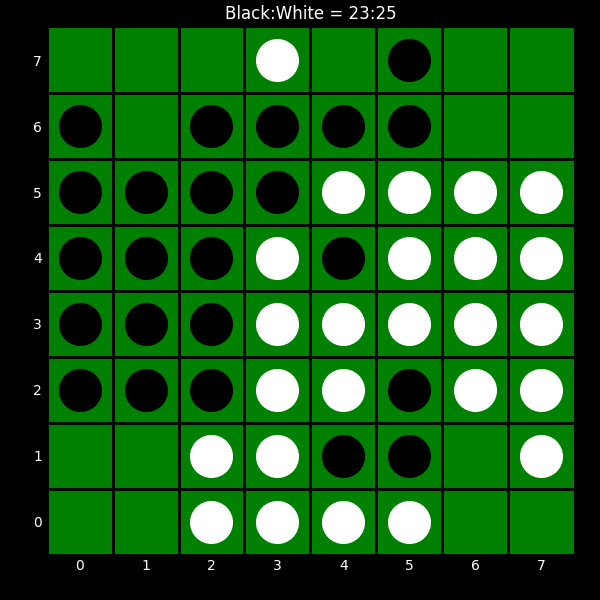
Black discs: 23
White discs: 25